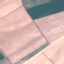
Land use / land cover class: AnnualCrop